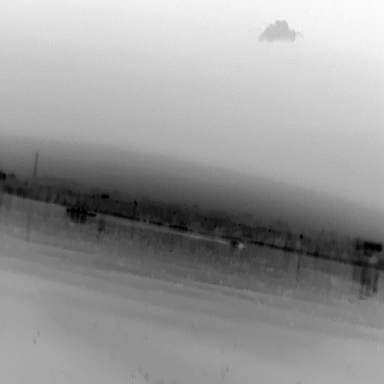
There are two objects shown in the infrared image, including a warship, and a canoe.